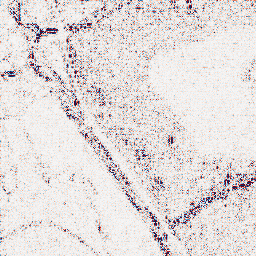
Category: wavelet
Decomposition family: wavelet_reverse_biorthogonal
Decomposition parameters: wavelet: rbio5.5
level: 1
Upsampling method: sinc_hamming
Upsampling parameters: scale: 2
kernel_size: 4
Upsampling scale: 2